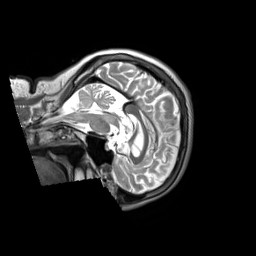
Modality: T2w
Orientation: sagittal
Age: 68
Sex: female
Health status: ill
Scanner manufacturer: siemens
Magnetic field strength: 3 T
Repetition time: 2.8 s
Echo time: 0.326 s